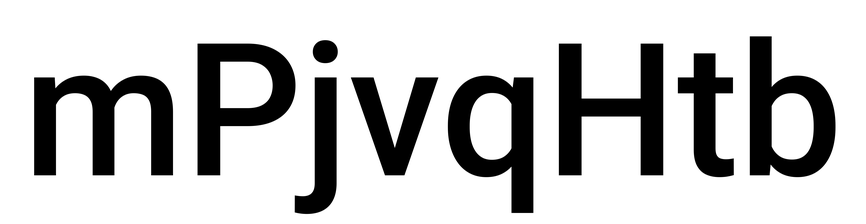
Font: Roboto_Medium